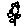
Label: flower